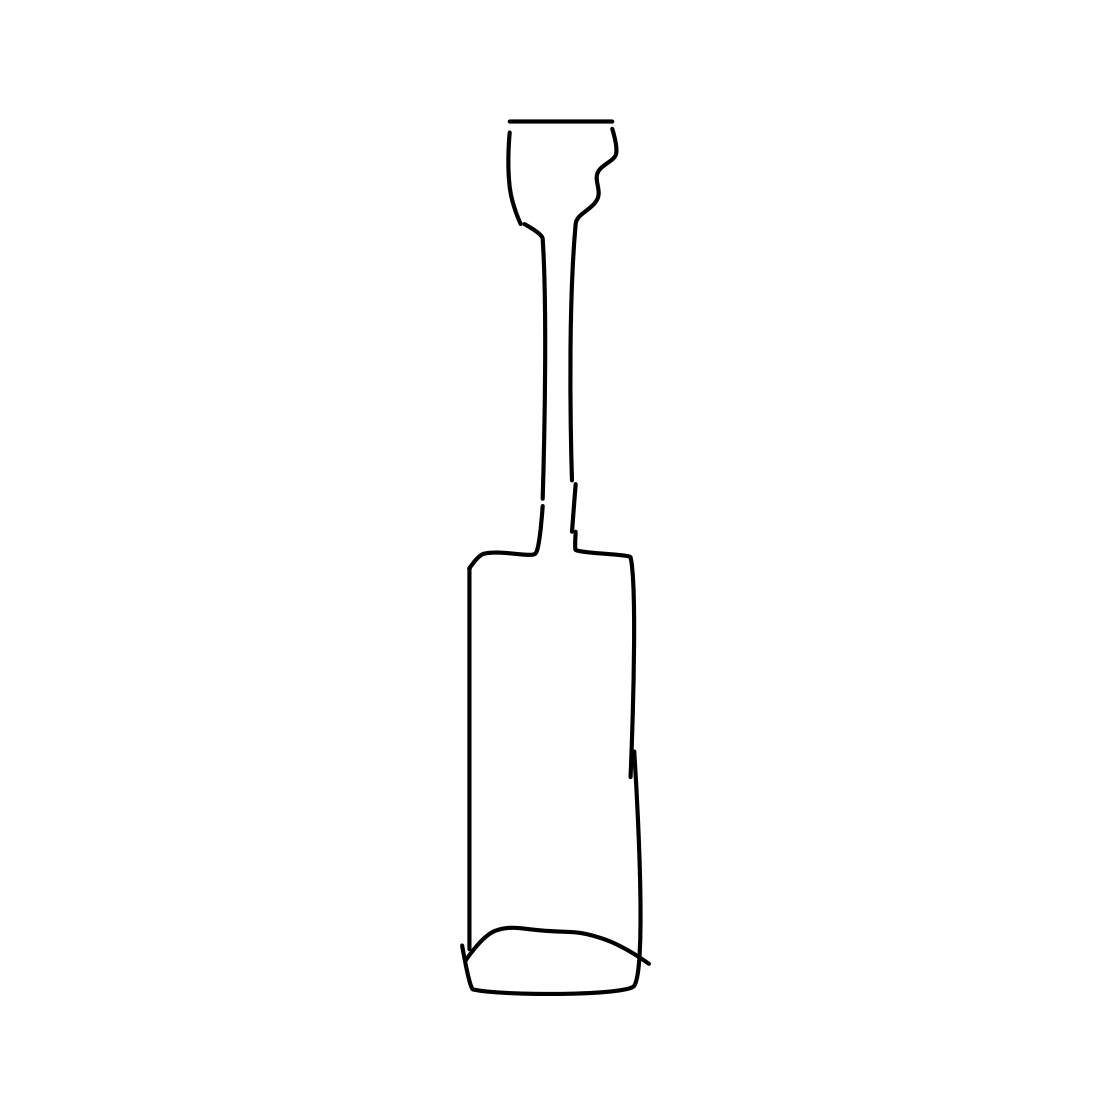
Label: screwdriver